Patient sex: F
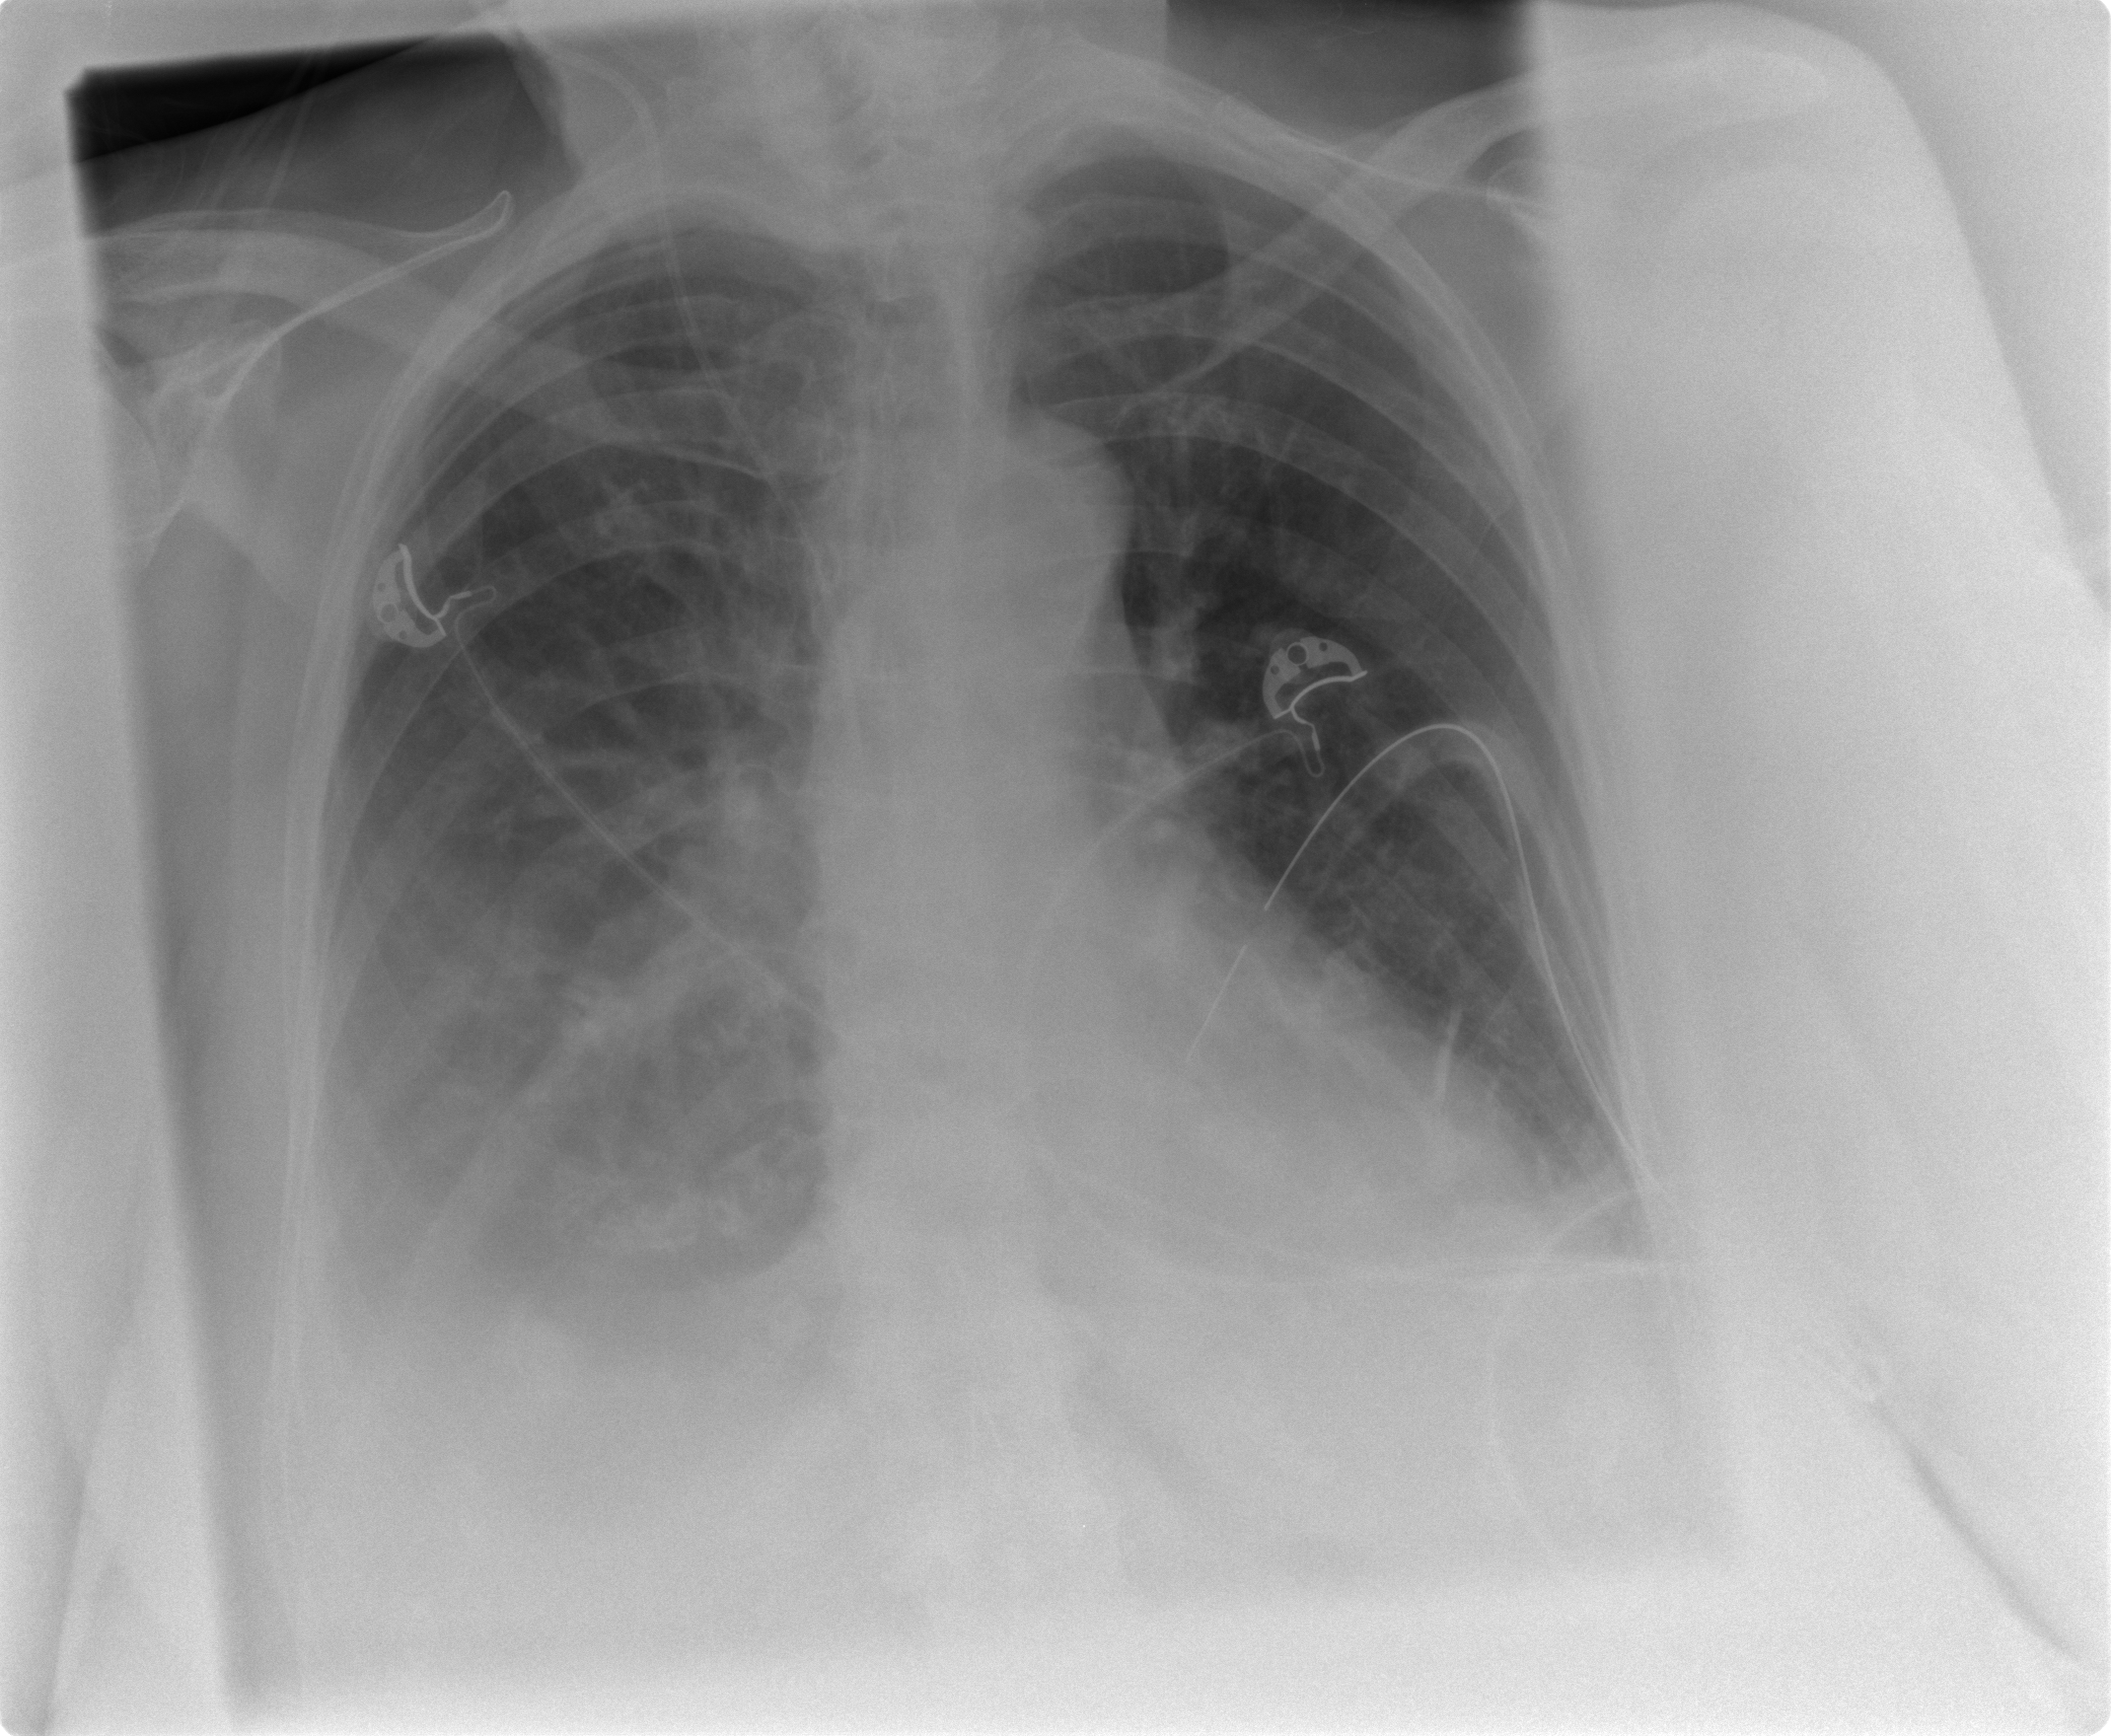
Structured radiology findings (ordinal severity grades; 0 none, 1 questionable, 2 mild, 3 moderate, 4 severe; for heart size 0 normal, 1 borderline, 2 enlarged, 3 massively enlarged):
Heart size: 0
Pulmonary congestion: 0
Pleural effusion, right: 2
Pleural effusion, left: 1
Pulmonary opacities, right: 0
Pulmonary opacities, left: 0
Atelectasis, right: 2
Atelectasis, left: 2